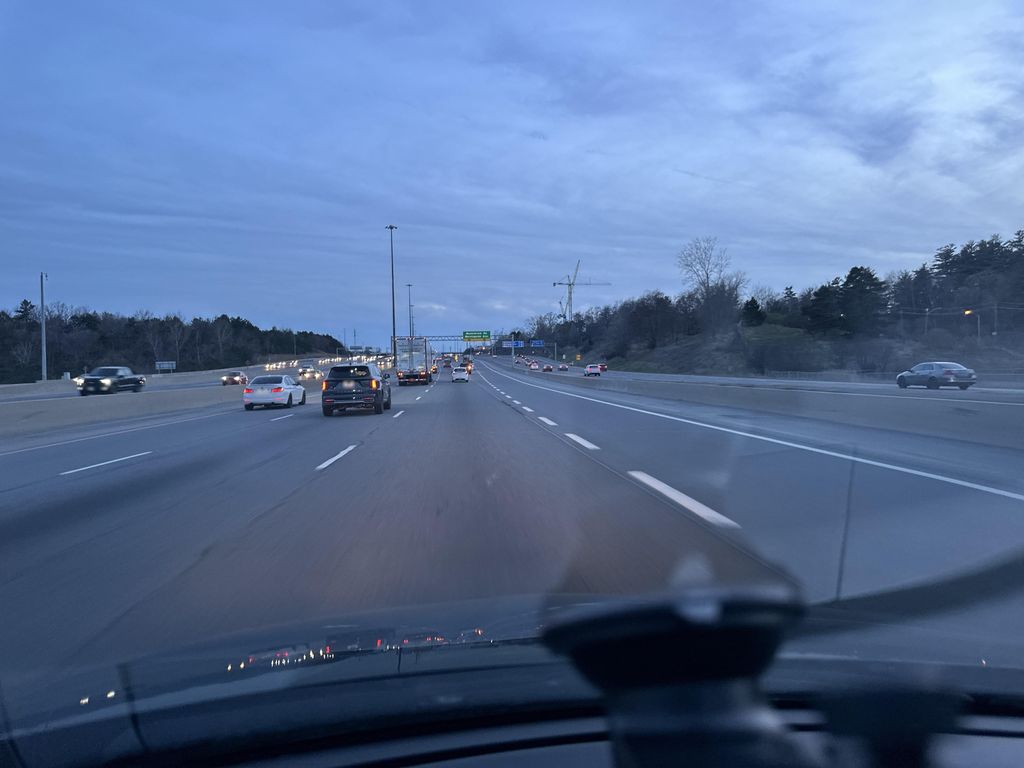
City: toronto